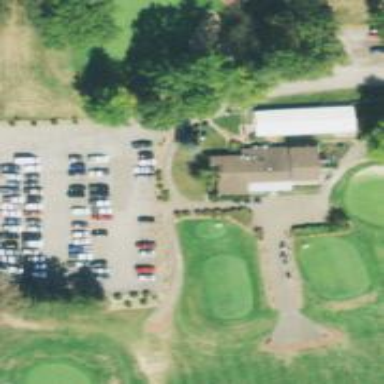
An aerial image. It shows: Footway that doubles as golf path.